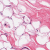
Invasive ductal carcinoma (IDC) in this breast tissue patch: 0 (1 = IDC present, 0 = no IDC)